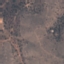
Land use / land cover: HerbaceousVegetation